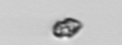
Label: Heterocapsa_rotundata